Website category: auto
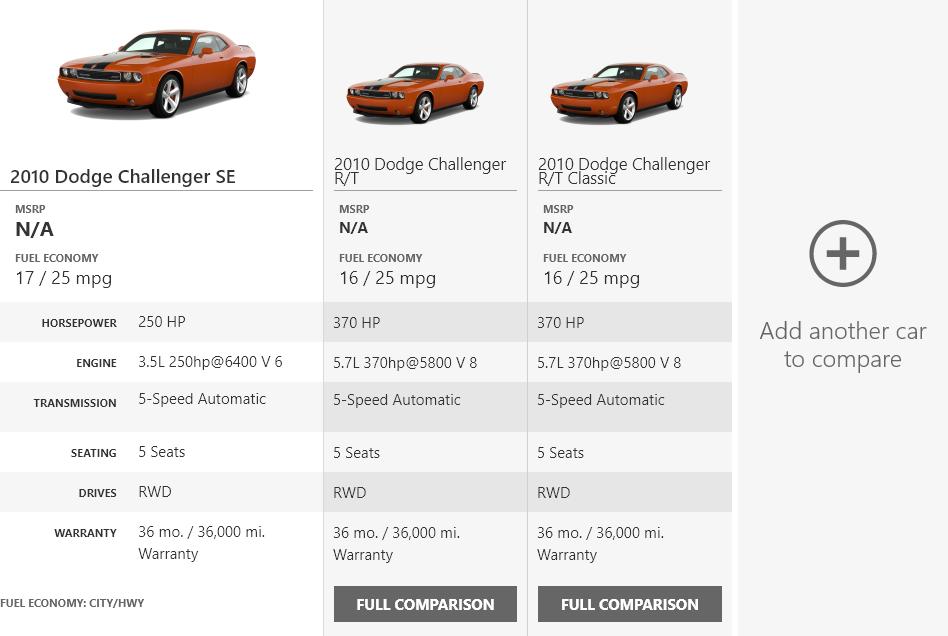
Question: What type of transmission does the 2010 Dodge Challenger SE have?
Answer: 5-Speed Automatic

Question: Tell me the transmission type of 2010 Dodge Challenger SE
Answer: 5-Speed Automatic

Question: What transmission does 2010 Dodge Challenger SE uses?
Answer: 5-Speed Automatic

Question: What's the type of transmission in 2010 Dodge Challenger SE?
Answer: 5-Speed Automatic

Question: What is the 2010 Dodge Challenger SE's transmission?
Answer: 5-Speed Automatic

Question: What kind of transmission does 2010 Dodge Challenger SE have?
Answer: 5-Speed Automatic

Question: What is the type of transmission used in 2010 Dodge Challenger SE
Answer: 5-Speed Automatic

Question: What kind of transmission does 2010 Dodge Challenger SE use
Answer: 5-Speed Automatic

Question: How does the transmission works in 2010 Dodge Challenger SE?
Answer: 5-Speed Automatic

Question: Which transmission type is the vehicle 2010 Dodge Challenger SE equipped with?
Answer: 5-Speed Automatic

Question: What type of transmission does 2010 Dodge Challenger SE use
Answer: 5-Speed Automatic

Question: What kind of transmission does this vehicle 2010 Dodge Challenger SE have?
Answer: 5-Speed Automatic

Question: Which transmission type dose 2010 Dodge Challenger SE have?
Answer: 5-Speed Automatic

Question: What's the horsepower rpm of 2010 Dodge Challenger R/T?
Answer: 370 HP

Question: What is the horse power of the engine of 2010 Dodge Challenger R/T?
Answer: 370 HP

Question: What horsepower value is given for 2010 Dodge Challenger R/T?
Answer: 370 HP

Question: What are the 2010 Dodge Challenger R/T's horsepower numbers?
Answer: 370 HP

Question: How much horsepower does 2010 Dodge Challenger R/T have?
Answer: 370 HP

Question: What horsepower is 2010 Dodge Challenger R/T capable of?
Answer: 370 HP

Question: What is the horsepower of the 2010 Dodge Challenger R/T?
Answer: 370 HP

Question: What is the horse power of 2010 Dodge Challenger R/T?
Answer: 370 HP

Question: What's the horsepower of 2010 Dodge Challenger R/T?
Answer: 370 HP

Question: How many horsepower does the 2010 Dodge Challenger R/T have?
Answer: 370 HP

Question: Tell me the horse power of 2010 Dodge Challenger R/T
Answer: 370 HP

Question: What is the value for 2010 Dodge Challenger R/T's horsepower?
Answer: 370 HP

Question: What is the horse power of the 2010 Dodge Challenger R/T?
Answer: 370 HP

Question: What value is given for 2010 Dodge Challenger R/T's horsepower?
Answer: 370 HP

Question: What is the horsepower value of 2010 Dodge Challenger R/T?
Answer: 370 HP

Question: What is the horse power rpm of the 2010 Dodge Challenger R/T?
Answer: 370 HP

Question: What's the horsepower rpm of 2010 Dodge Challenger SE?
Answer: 250 HP

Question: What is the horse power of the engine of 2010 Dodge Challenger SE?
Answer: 250 HP

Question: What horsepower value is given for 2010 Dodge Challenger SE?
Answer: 250 HP

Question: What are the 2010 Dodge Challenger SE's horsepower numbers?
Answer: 250 HP

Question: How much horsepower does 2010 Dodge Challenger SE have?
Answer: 250 HP

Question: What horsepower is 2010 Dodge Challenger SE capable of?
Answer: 250 HP

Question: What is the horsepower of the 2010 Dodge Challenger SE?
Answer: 250 HP

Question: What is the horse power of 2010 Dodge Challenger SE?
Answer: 250 HP

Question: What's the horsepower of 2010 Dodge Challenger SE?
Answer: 250 HP

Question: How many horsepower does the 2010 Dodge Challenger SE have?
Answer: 250 HP

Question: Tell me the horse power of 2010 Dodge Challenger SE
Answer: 250 HP

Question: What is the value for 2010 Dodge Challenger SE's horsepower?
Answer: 250 HP

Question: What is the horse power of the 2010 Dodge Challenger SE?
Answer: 250 HP

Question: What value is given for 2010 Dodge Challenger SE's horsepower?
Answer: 250 HP

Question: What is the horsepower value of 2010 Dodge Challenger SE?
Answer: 250 HP

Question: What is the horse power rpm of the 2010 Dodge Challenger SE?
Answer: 250 HP

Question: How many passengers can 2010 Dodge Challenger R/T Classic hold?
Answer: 5 Seats

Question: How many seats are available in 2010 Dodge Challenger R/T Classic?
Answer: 5 Seats

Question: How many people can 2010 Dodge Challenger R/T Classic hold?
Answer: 5 Seats

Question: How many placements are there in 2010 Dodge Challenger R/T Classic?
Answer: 5 Seats

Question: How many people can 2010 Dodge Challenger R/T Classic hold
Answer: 5 Seats

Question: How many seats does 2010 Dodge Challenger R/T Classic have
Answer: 5 Seats

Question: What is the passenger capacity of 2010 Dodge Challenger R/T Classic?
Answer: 5 Seats

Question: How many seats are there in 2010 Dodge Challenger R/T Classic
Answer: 5 Seats

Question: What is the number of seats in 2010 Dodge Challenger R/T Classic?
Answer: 5 Seats

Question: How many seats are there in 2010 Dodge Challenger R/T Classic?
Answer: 5 Seats

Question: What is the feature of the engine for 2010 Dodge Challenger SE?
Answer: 3.5L 250hp@6400 V 6

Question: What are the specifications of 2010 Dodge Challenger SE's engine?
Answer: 3.5L 250hp@6400 V 6

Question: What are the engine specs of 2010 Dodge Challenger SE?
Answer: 3.5L 250hp@6400 V 6

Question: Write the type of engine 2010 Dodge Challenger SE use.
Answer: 3.5L 250hp@6400 V 6

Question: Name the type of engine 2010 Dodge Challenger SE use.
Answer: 3.5L 250hp@6400 V 6

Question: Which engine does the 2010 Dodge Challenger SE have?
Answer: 3.5L 250hp@6400 V 6

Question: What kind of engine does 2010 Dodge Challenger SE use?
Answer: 3.5L 250hp@6400 V 6

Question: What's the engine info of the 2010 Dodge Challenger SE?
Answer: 3.5L 250hp@6400 V 6

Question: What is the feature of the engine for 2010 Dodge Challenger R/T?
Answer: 5.7L 370hp@5800 V 8